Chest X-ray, PA view. Patient: 54 years old, sex M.
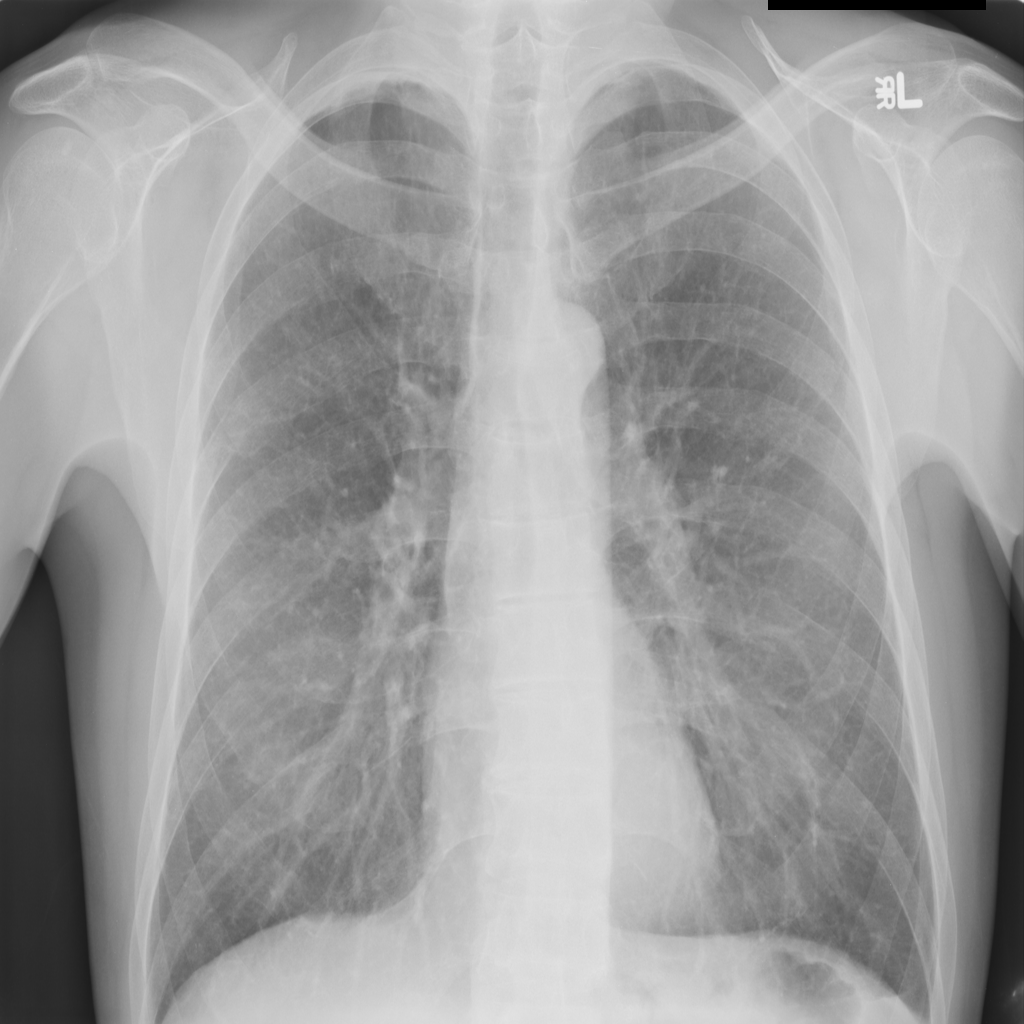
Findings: No Finding